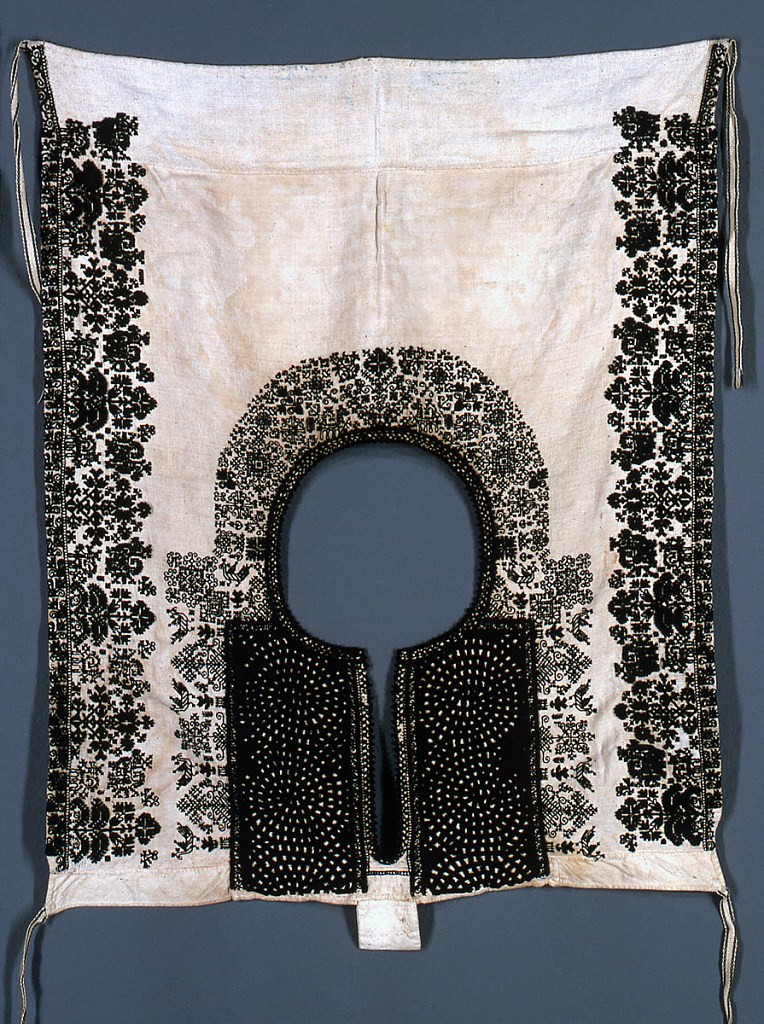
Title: Vestee
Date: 18th–early 19th century
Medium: wool embroidery on linen foundation Technique: embroidered in satin and cross stitches on plain weave
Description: Vestee of heavy cream-colored linen embroidered in black wool. The round neck opening has a deep slit in the front which is embroidered on both sides with wide bands of heavily worked spirals. Around the collar are cross-stitched designs of stylized plants and birds. Both sides, corresponding to the shoulder area, have broad bands of stylized plant forms and small stags.The vestee is pulled over the head and tied at the sides with black and white tapes.